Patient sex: M
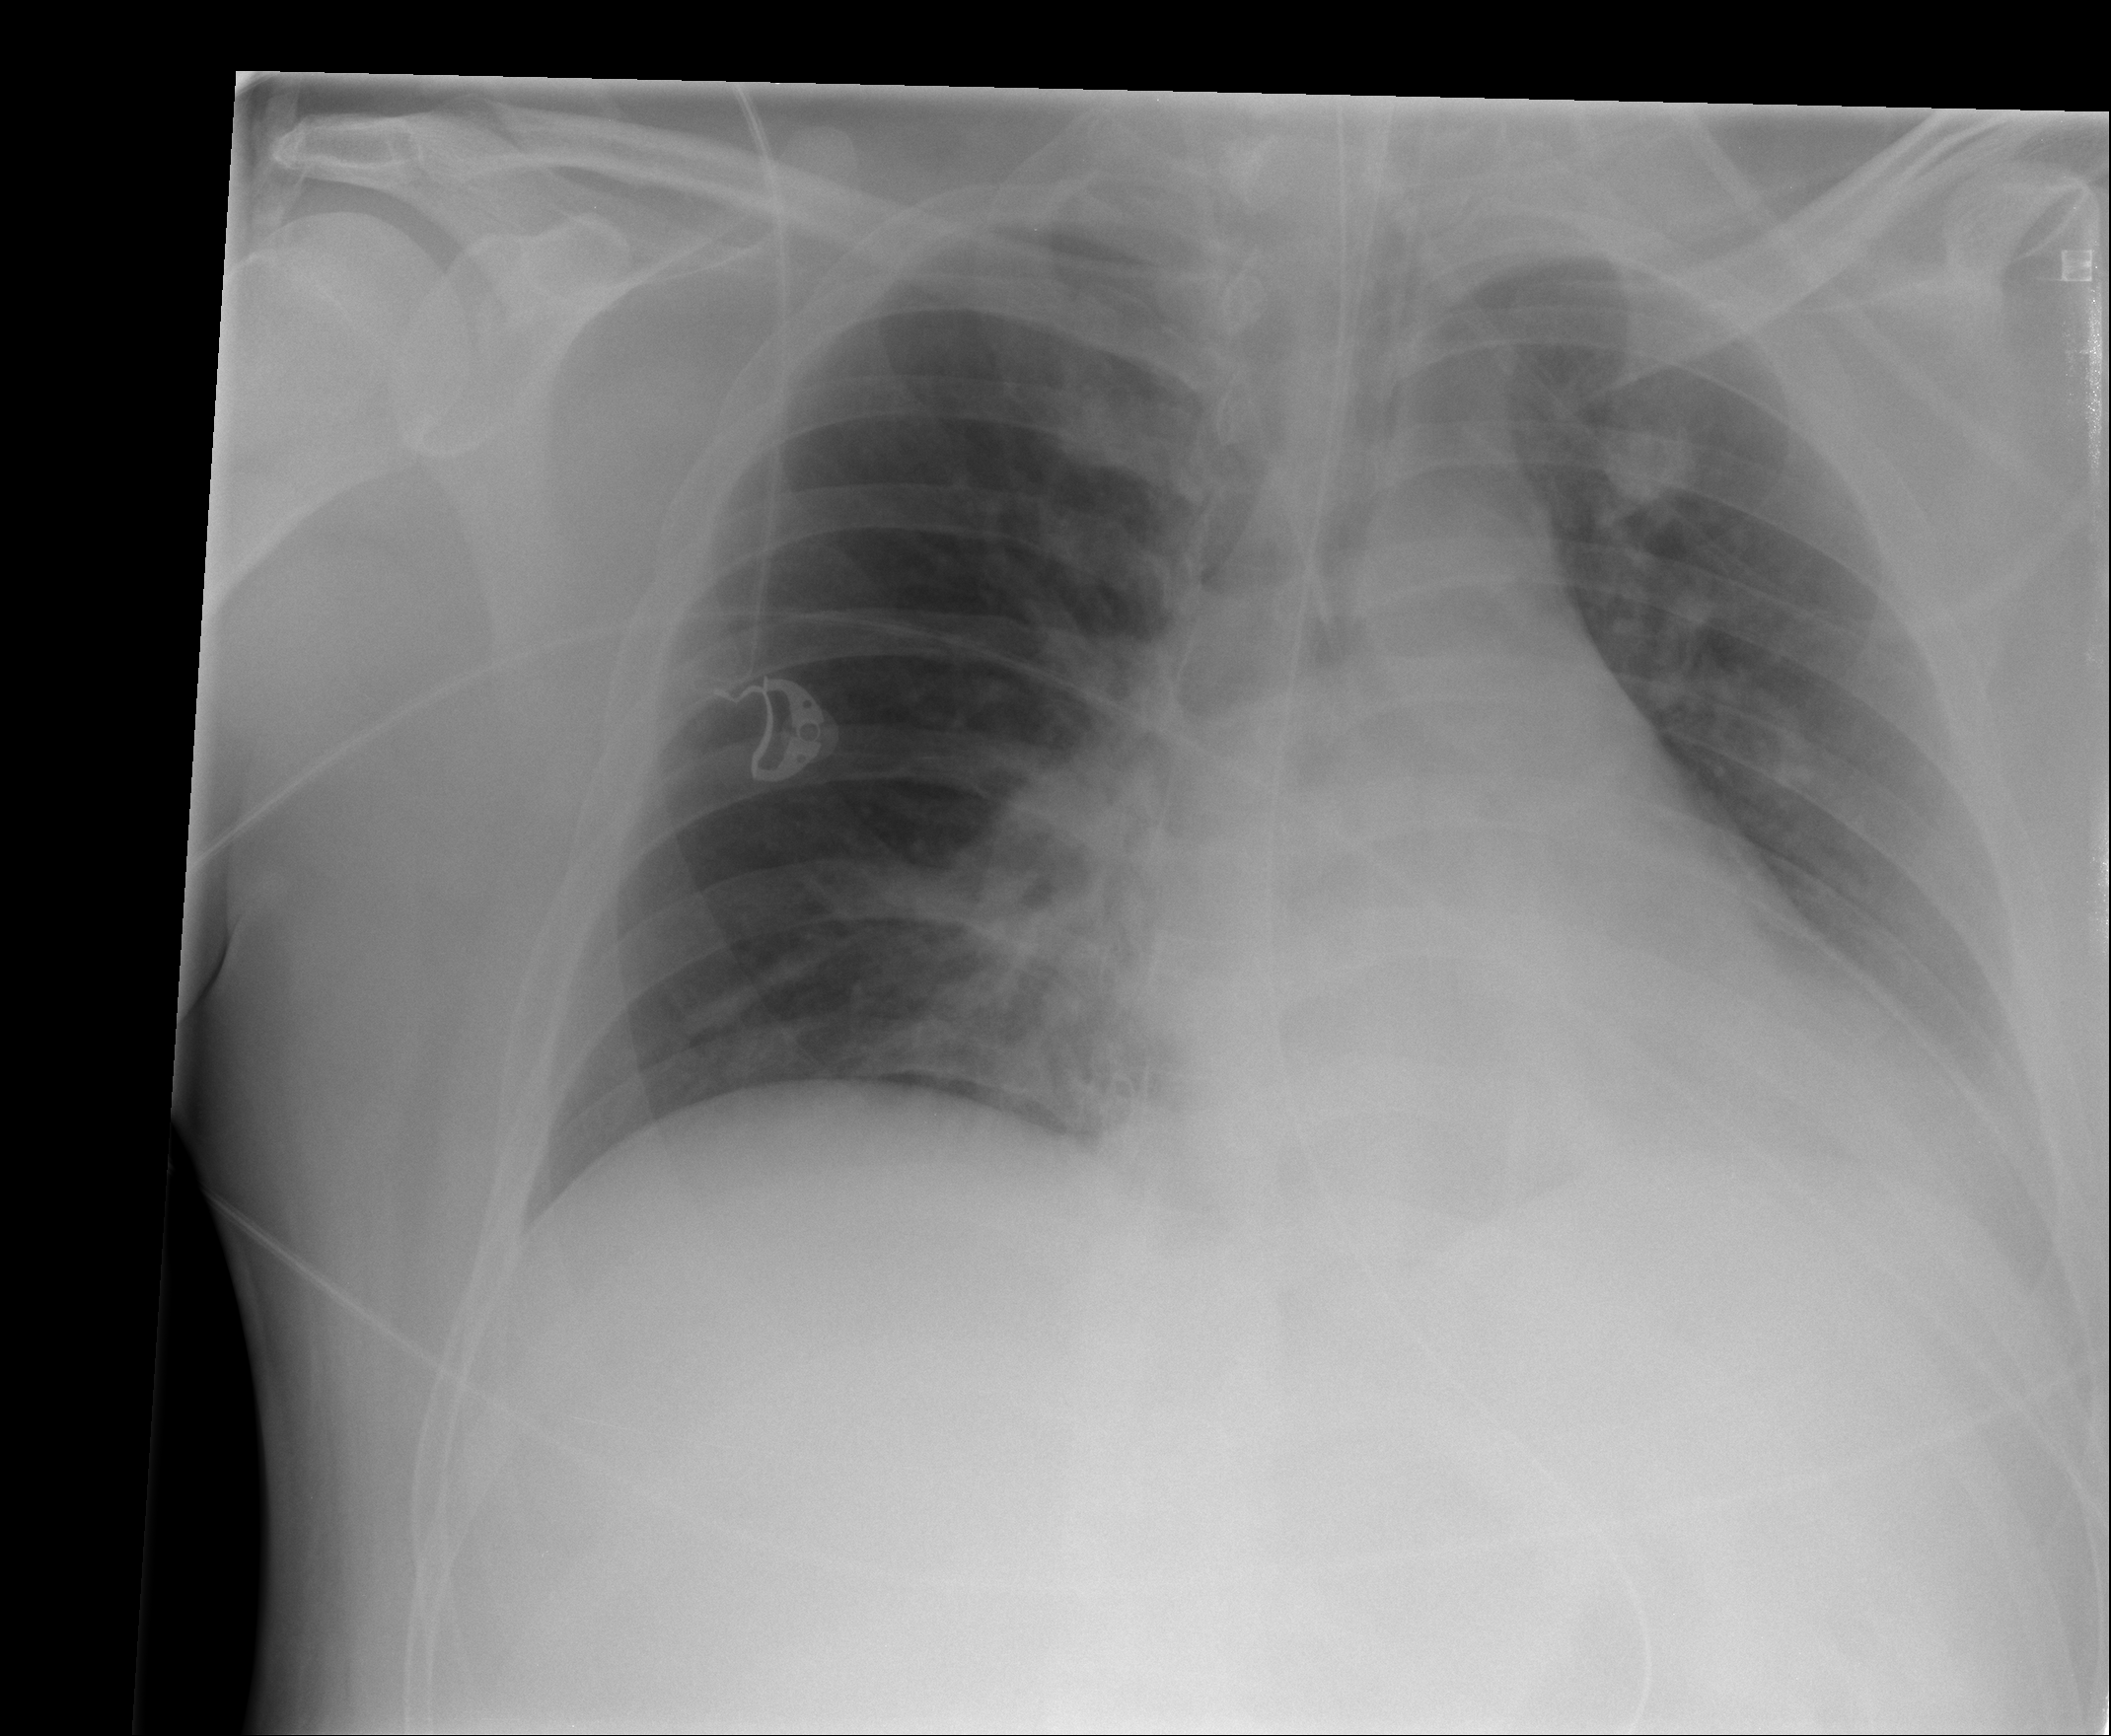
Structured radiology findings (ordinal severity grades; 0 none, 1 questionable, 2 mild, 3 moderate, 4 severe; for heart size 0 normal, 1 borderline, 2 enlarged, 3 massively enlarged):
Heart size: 2
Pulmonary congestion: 0
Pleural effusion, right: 0
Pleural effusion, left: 1
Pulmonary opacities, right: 0
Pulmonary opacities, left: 0
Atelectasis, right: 0
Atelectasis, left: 2